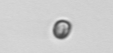
Label: nanoplankton_mix